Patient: sex M, age 62
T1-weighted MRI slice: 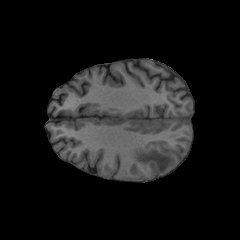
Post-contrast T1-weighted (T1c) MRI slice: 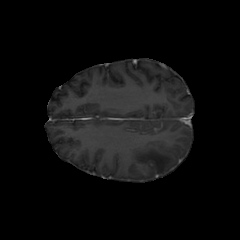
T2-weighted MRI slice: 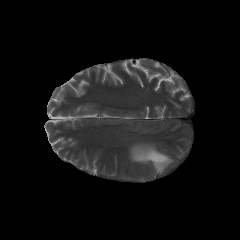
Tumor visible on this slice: yes
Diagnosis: Glioblastoma, IDH-wildtype
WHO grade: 4